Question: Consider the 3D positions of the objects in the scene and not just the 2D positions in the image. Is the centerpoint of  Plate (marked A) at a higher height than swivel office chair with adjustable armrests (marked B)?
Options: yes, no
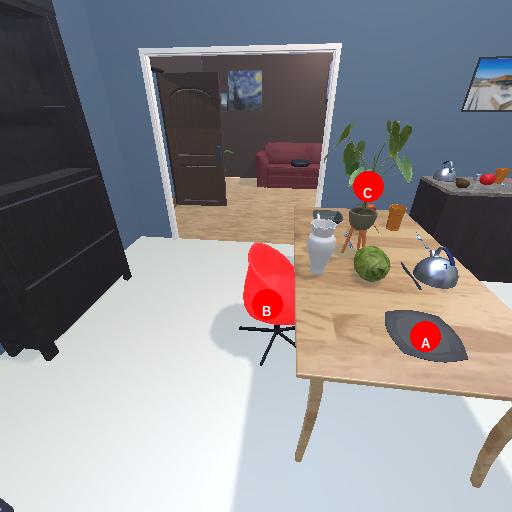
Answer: yes